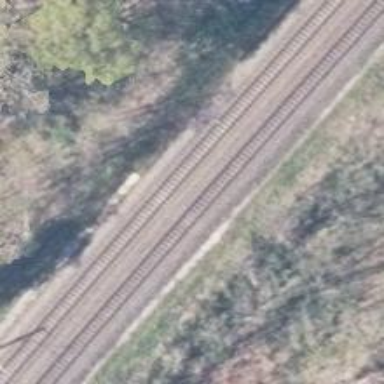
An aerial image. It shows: Railway track with contact lines for electrification.